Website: ulta-beauty
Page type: customer-info-address
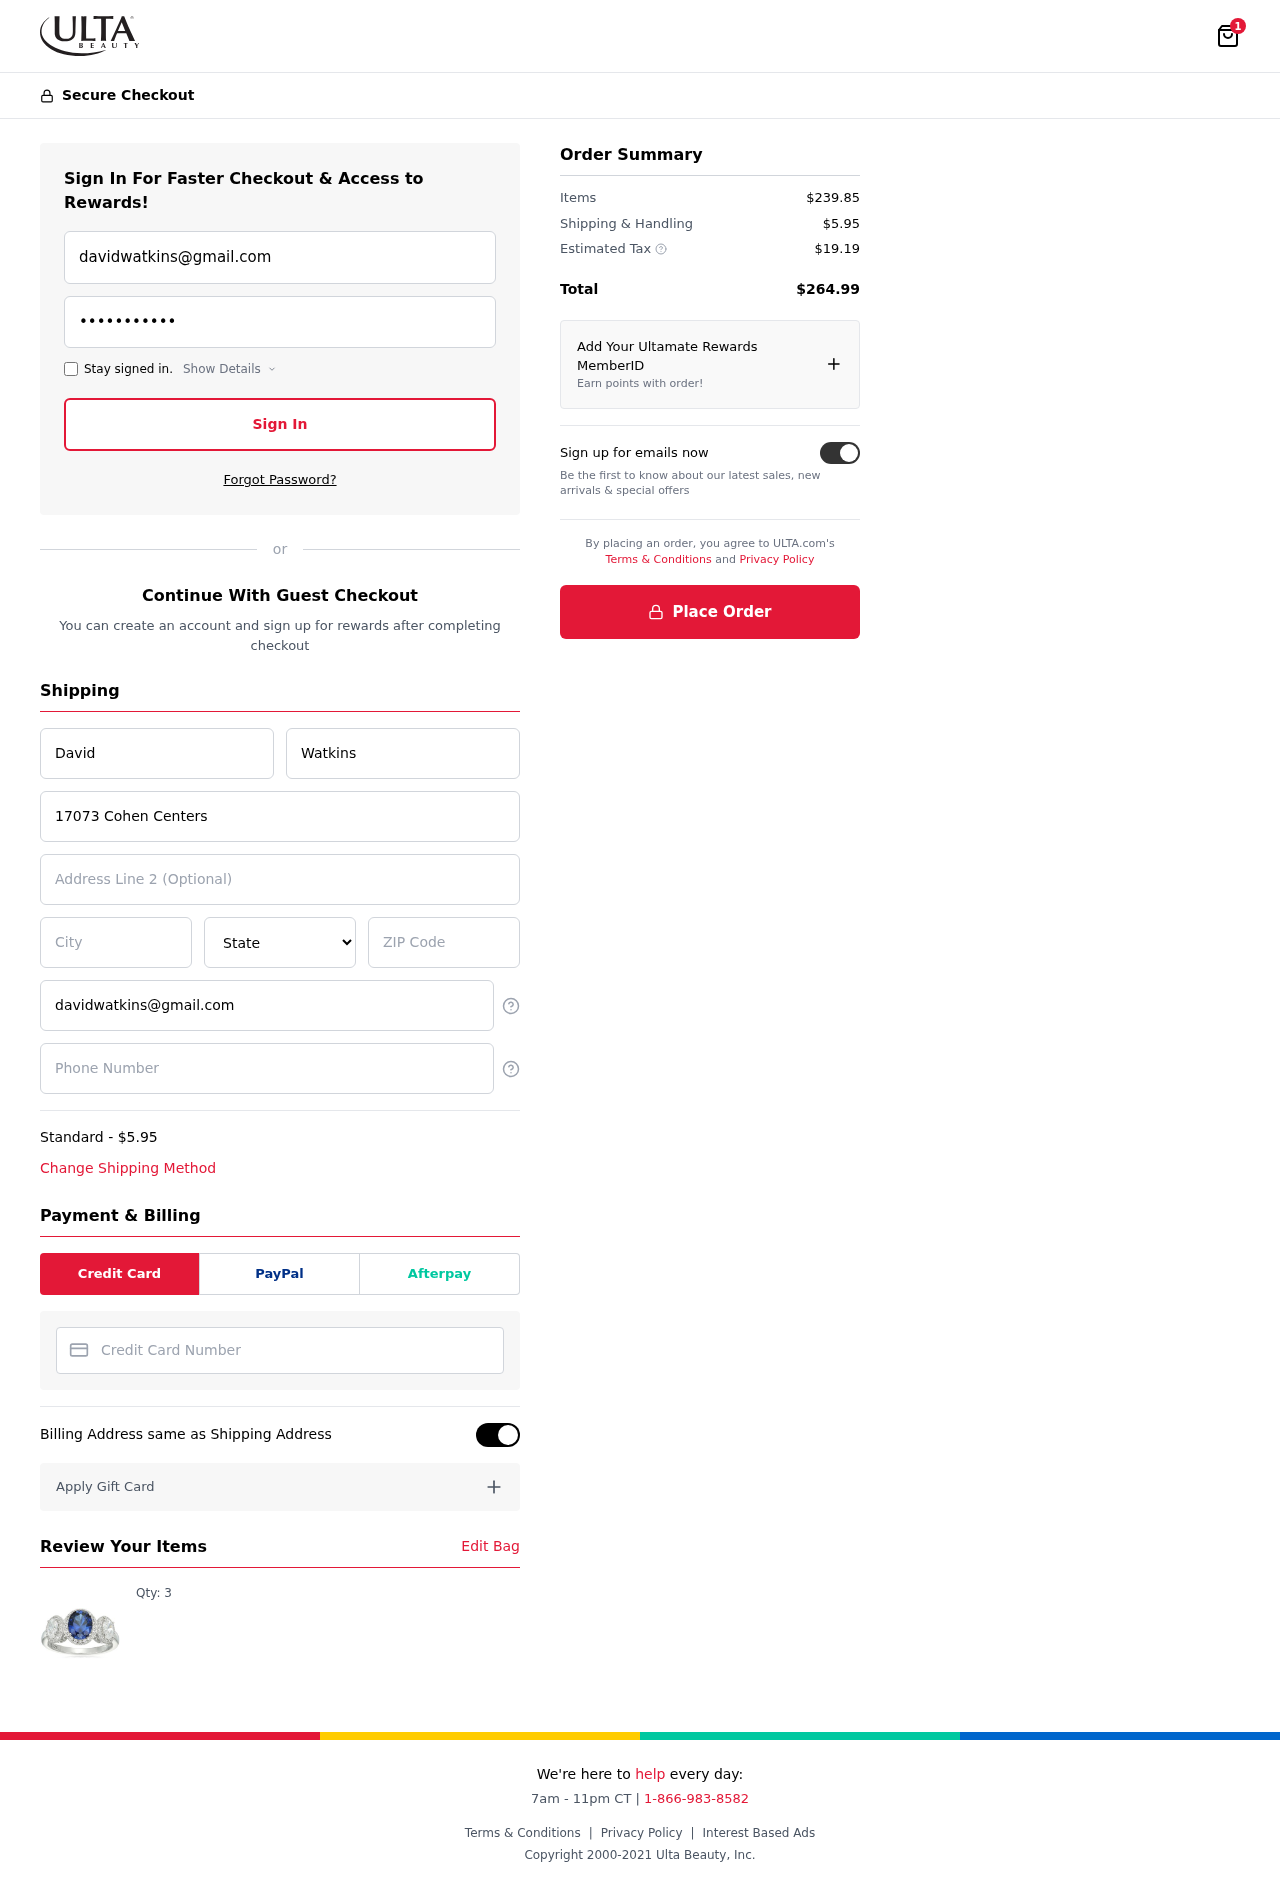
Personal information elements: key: PII_CARD_NUMBER
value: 6011 2875 1752 5157
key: PII_CITY
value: Heatherside
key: PII_EMAIL
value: davidwatkins@gmail.com
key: PII_FIRSTNAME
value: David
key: PII_LASTNAME
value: Watkins
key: PII_PHONE
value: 4988485117
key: PII_POSTCODE
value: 41932
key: PII_STATE
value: Wyoming
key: PII_STREET
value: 17073 Cohen Centers
Product elements: key: PRODUCT1_QUANTITY
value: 3
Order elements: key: ORDER_NUM_ITEMS
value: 1
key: ORDER_SHIPPING_COST
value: $5.95
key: ORDER_ITEMS_TOTAL
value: $239.85
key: ORDER_SHIPPING_COST2
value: $5.95
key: ORDER_TAX
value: $19.19
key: ORDER_TOTAL
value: $264.99